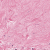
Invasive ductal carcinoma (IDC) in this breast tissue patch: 0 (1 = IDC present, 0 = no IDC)